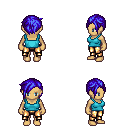
a pixel art fantasy rpg character, female body template, human, tanned skin, teal pirate shirt, gold greaves, blue pixie cut hairstyle, four views (front, back, left, right), 2x2 character sprite sheet, small pixel art, hard edges, no anti-aliasing